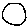
Label: circle